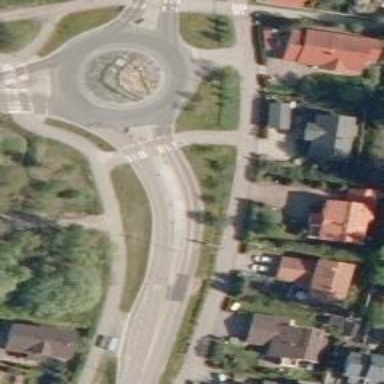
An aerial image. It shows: Road with "give way" sign.